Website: home-depot
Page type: account-selection
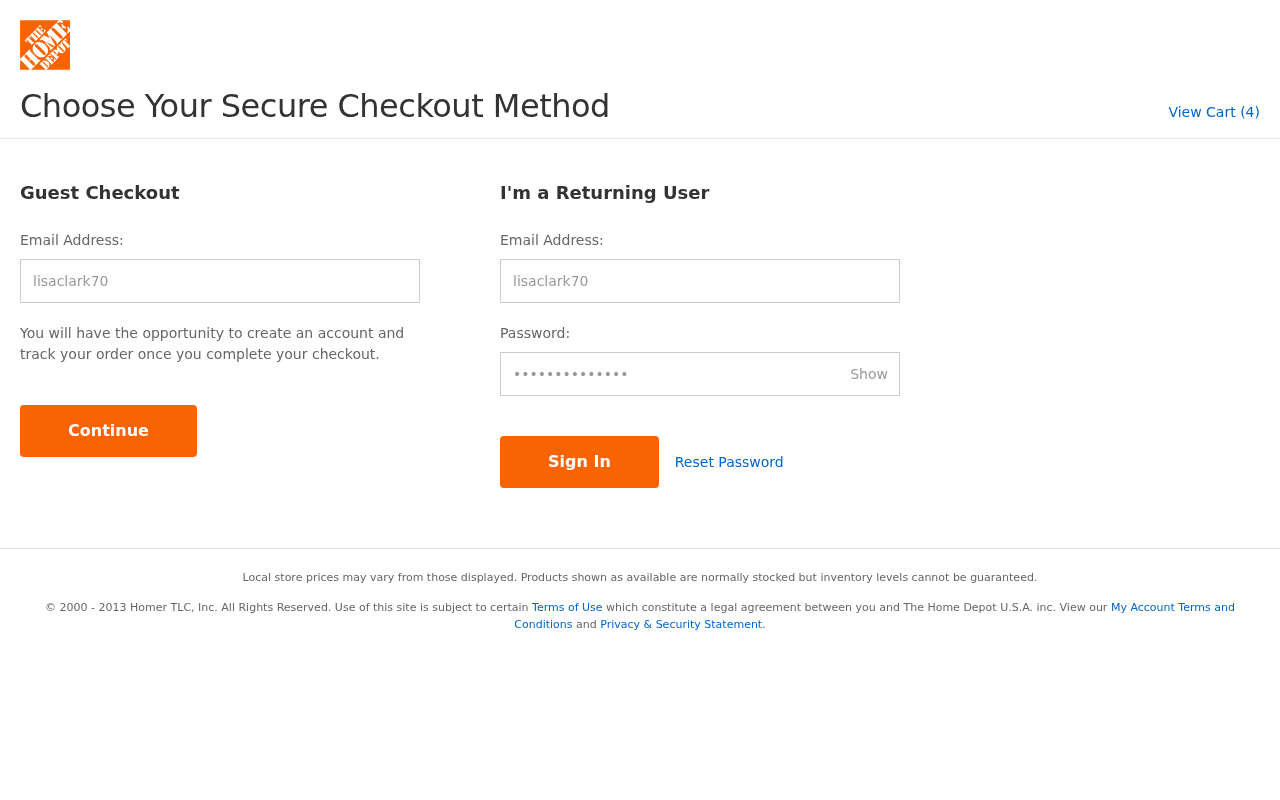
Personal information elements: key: PII_LOGIN_USERNAME
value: lisaclark70
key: PII_LOGIN_USERNAME2
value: lisaclark70
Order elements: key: ORDER_NUM_ITEMS
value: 4